Field crop: maize
Growth stage: 2
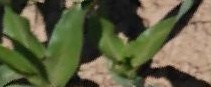
Species: maize